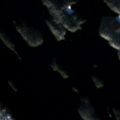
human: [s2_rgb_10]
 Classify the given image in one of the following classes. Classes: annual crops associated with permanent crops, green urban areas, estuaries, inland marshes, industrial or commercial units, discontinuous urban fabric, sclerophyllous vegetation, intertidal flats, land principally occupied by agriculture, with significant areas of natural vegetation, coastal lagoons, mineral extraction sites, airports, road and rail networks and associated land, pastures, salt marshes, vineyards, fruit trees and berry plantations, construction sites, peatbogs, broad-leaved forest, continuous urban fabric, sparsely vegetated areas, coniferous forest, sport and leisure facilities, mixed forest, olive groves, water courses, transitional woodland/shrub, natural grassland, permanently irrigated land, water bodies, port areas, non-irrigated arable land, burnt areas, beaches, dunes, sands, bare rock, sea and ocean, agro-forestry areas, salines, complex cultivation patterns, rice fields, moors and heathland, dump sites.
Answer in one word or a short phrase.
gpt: coniferous forest, mixed forest, water bodies